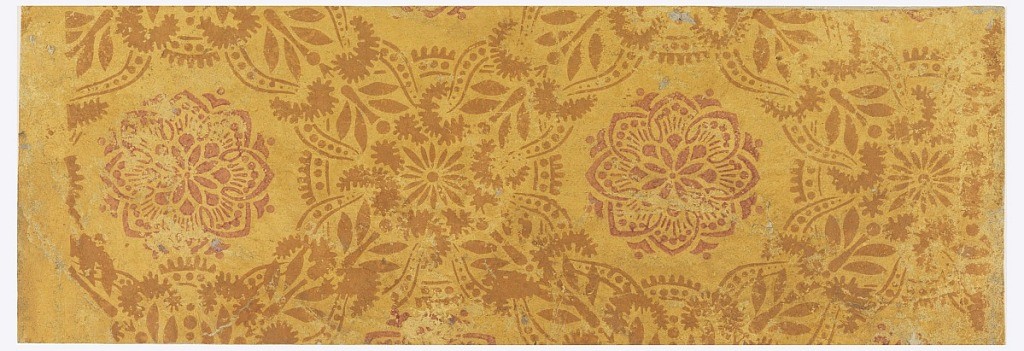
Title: Sidewall - fragment
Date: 1810
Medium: Block-printed and stencilled
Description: Horizontal rectangle. Lozenge-shaped framework of conventional leaf-forms and scrolls, enclosing red eight-pointed rosette. Margin on right end.